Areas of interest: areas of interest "Neon Children's Square"
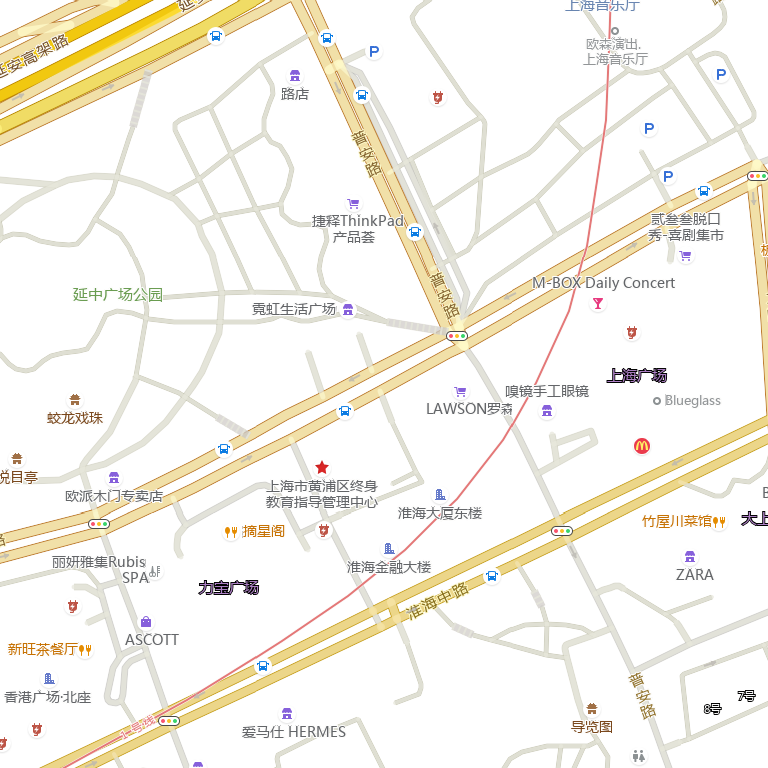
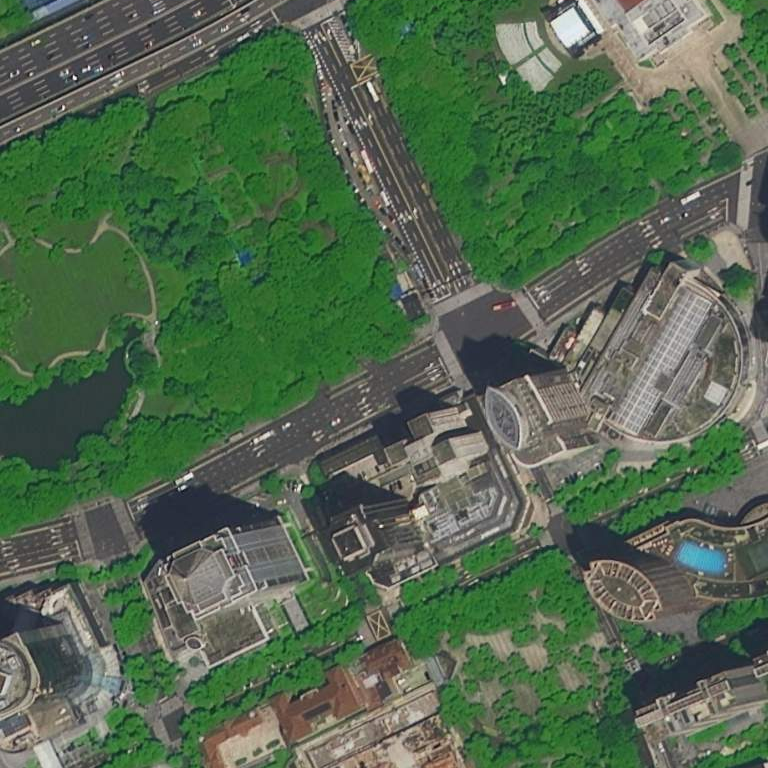